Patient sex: M
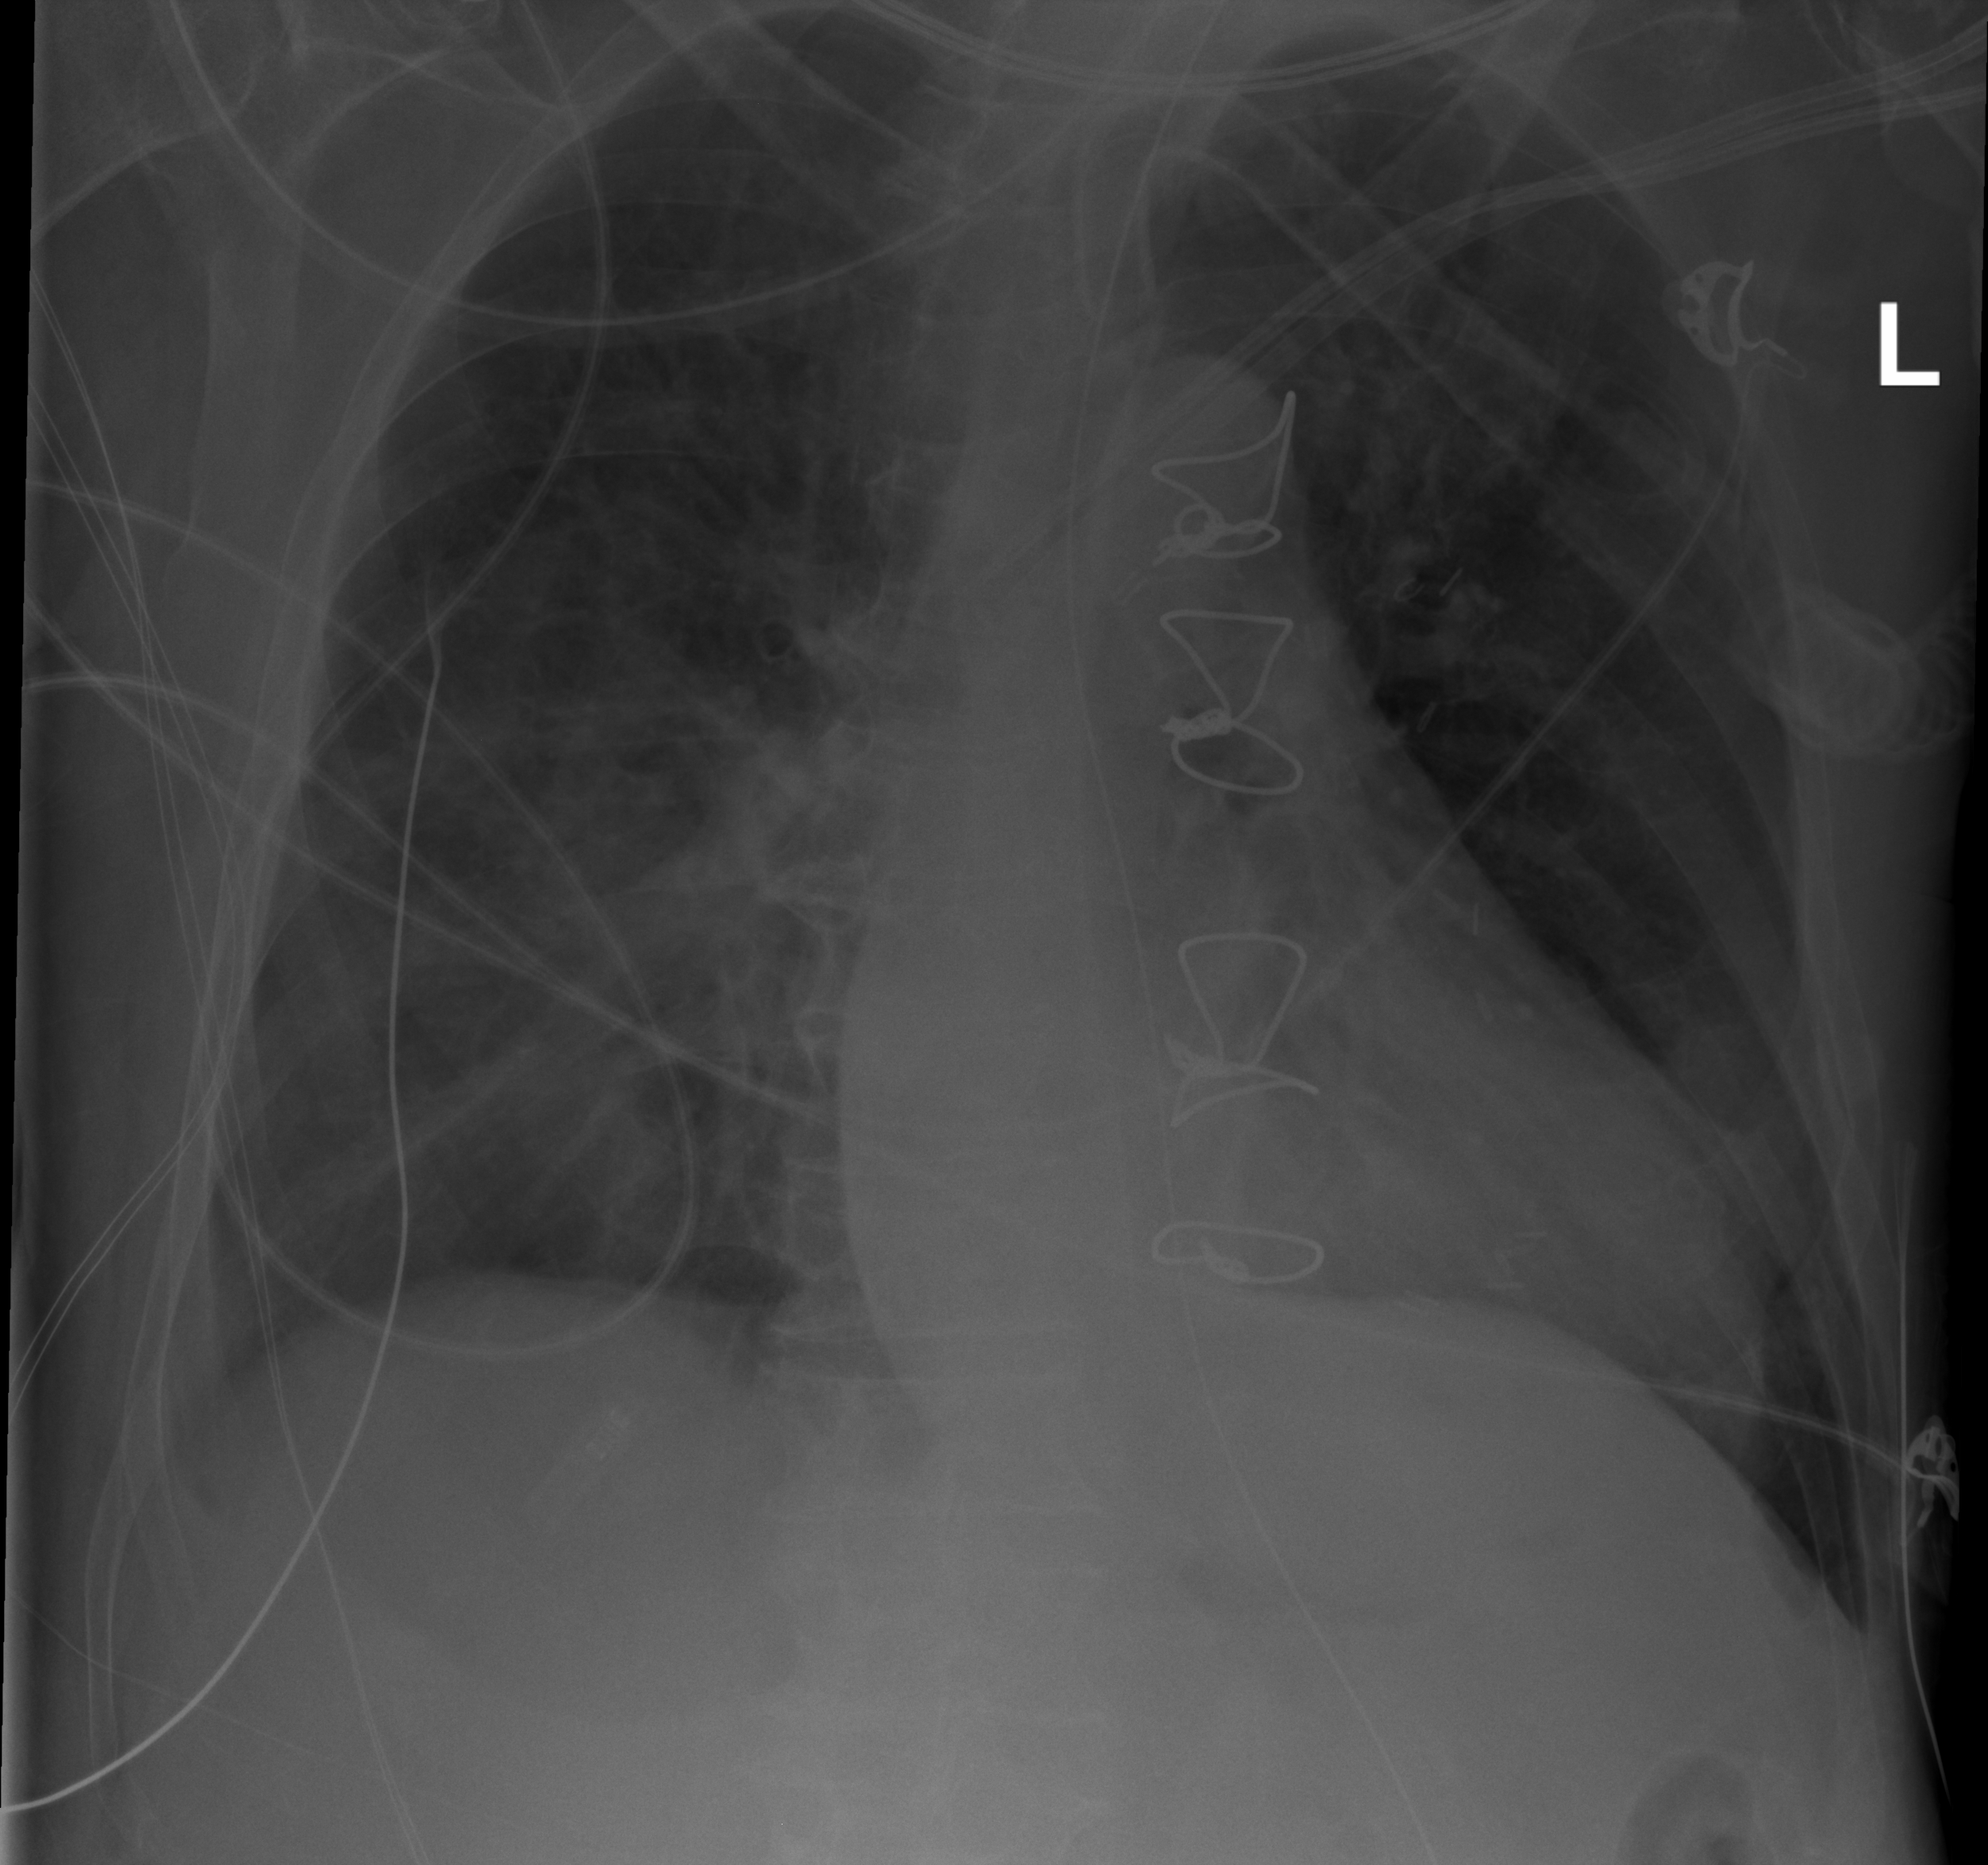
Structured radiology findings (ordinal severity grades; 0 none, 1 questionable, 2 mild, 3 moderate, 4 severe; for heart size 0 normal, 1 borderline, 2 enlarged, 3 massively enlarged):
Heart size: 2
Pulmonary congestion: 2
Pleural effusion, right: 2
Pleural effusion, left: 1
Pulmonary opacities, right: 3
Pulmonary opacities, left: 0
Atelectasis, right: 2
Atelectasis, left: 2